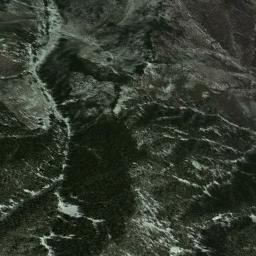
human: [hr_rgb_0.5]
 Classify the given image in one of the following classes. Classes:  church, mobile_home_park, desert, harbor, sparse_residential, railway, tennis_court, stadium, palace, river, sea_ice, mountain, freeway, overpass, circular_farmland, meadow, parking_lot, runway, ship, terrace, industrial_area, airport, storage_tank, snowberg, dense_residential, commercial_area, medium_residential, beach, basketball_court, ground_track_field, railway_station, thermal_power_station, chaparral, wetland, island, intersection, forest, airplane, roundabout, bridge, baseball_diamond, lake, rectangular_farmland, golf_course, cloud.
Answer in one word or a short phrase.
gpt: mountain